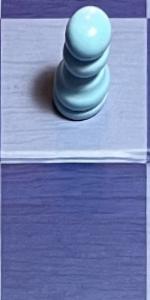
Label: Empty